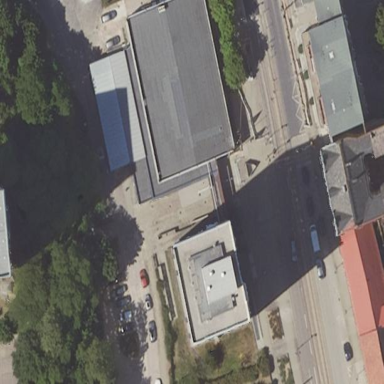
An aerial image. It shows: Building.